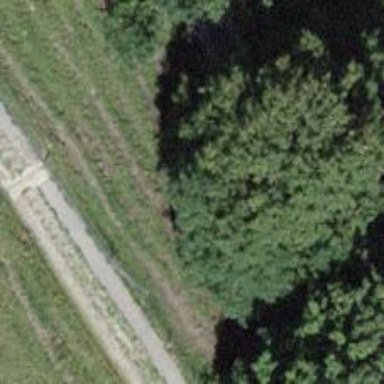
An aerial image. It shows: Unpaved path.